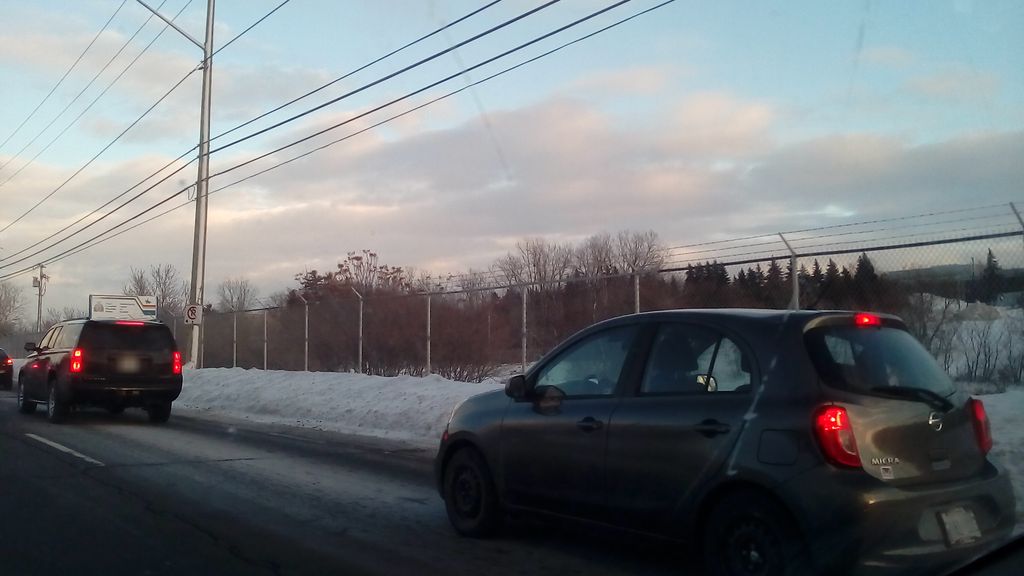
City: ottawa-gatineau